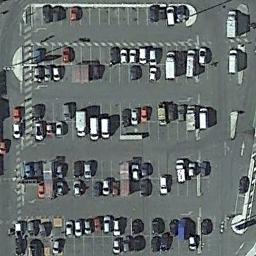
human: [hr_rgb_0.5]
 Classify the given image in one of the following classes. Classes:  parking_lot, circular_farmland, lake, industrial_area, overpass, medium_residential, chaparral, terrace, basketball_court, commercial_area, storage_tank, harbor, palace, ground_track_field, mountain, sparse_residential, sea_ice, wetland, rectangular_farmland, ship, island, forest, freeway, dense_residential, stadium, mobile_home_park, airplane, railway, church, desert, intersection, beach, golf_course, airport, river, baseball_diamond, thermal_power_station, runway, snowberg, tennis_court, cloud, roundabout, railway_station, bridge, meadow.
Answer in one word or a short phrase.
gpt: parking_lot